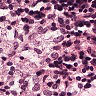
Metastatic tissue present: no